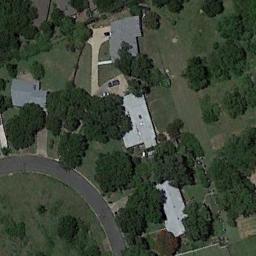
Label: medium_residential